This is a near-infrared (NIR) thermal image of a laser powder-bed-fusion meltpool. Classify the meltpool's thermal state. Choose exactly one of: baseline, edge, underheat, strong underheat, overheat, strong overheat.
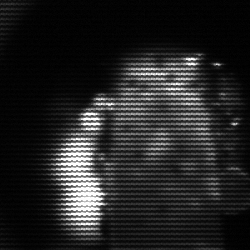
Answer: strong underheat